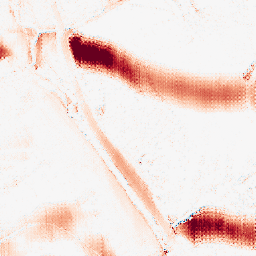
Category: morphological
Decomposition family: morphological_ellipse
Decomposition parameters: operation: opening
width: 50
height: 10
Upsampling method: regularized
Upsampling parameters: scale: 2
lambda_reg: 0.1
Upsampling scale: 2